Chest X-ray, PA view. Patient: 23 years old, sex M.
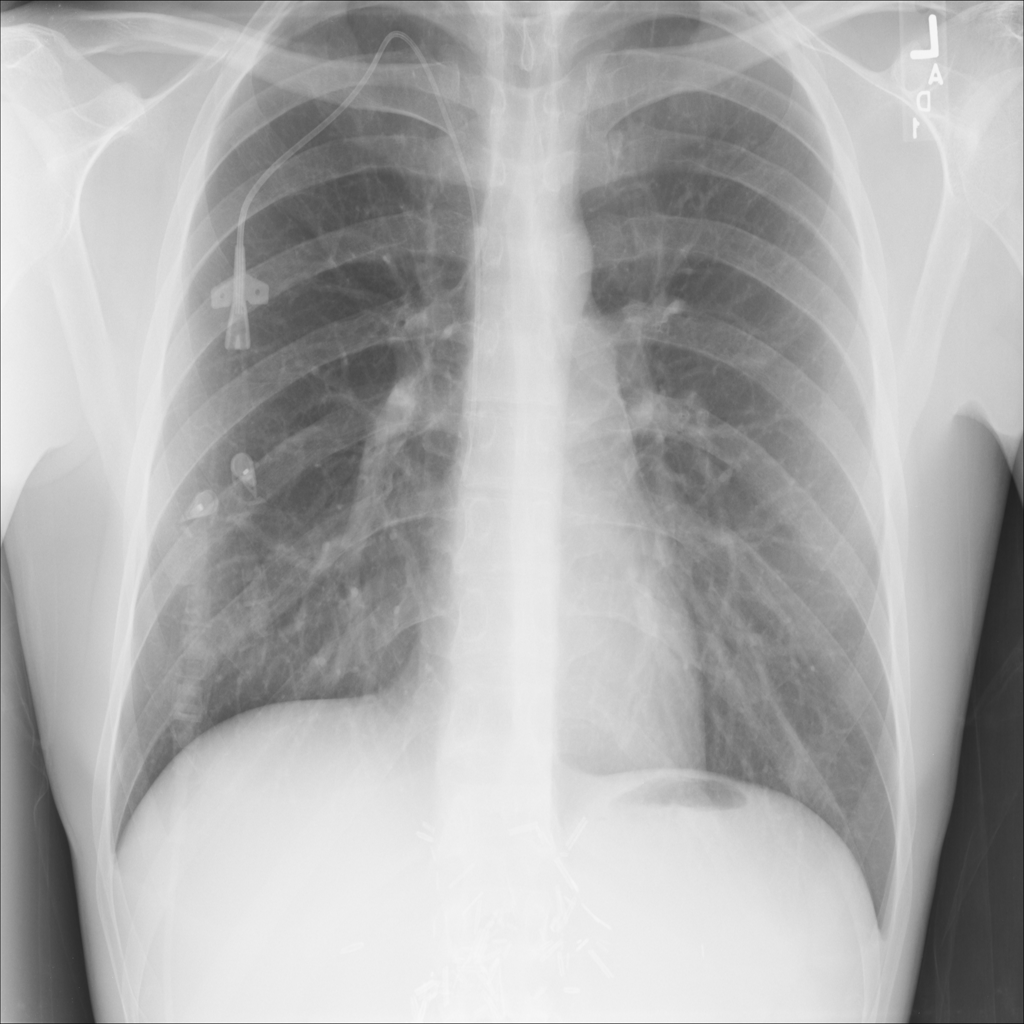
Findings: No Finding